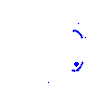
Particle: electron